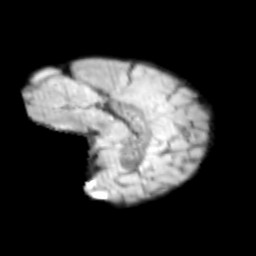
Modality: T2w
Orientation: sagittal
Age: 9
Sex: male
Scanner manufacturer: siemens
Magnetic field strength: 3 T
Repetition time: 3.8 s
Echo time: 0.07 s